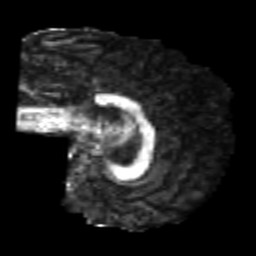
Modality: FA
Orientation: sagittal
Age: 26
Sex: female
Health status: healthy
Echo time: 0.074 s